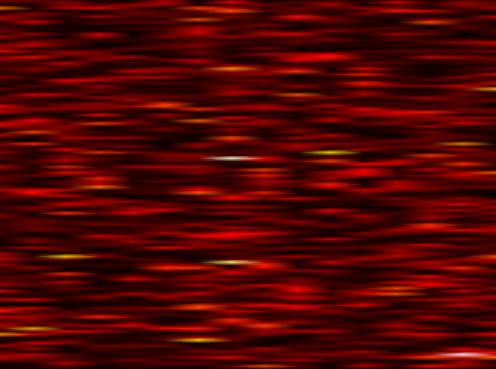
Label: OFDM